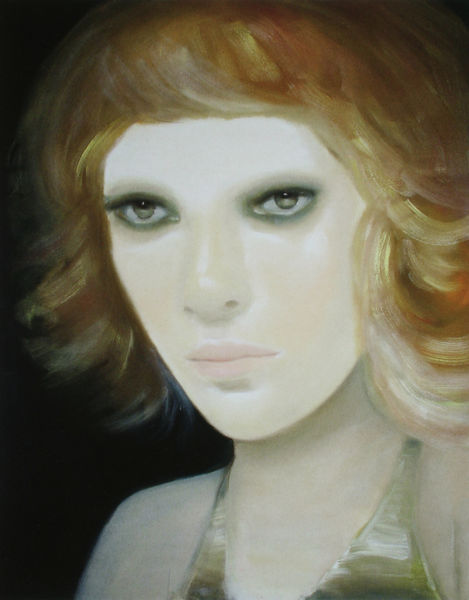
Titel: Smokey Eyes
Künstler: Sarah McGinity
Standort: Düsseldorf
Institution: Galerie Bugdahn und Kaimer
Schlagwörter: dunkel, gemälde, schatten, weiß, gelb, grün, mädchen, ocker, braun, frau, hell, kleid, licht, marmor, mund, nase, stirn, blick, dame, rot, beige, party, blond, jung, augen, blass, gesicht, inkarnat, mensch, sehen, bildnis, hals, portrait, porträt, öl, auge, haare, hübsch, kinn, lippen, locke, locken, rosa, rouge, schminke, schulter, pony, wangen, modern, ausdruck, ernst, brauen, pupillen, glänzen, glänzend, wange, lippenstift, geschminkt, make up, wimpern, schimmer, hautfarbe, nasenlöcher, oberteil, nasenspitze, ernsthaft, träger, schimmern, stupsnase, tolle, strähnen, nasenflügel, alabaster, angeschnitten, lidschatten, top, nasenrücken, schwermut, wimper, bildfüllend, einzelansicht, female, fleischfarbe, girl, lichtwirkung, lidstrich, painting, partygirl, schwermütig, smokey eyes, tiefer blick, women, zweitgenössisch